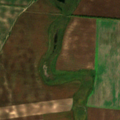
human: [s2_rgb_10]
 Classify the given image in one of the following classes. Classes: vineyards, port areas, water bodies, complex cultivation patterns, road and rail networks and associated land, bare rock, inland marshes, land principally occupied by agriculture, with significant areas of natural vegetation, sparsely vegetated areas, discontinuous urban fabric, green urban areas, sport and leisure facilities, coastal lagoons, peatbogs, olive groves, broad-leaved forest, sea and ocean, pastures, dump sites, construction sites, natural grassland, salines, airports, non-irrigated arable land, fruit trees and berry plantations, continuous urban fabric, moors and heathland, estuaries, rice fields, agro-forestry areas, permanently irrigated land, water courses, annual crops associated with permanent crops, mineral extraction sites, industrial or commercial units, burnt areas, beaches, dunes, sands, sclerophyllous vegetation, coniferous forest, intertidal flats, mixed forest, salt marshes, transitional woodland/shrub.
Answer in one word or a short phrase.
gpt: non-irrigated arable land, inland marshes